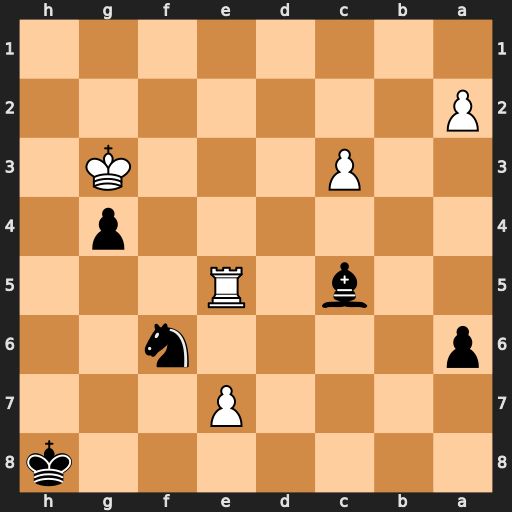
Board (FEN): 7k/4P3/p4n2/2b1R3/6p1/2P3K1/P7/8
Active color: b
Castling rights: -
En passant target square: -
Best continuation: Bd6 e8=R+ Nxe8 Kxg4 Bxe5